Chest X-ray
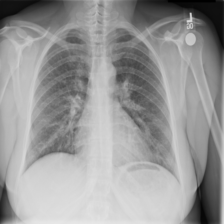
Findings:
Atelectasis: negative
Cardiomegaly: negative
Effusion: negative
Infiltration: negative
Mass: negative
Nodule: negative
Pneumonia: negative
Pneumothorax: negative
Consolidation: negative
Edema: negative
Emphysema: negative
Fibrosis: negative
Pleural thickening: negative
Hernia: negative